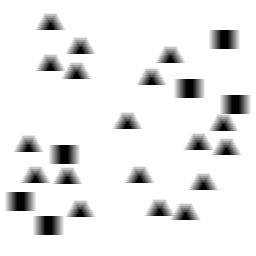
Squares: 6
Triangles: 18
Stars: 0
Total shapes: 24